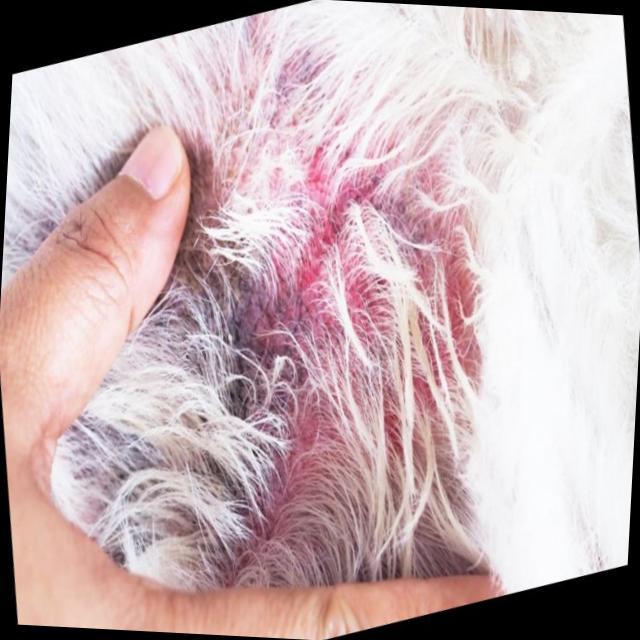
Canine ringworm (Dermatophytosis) — fungal infection caused by Microsporum or Trichophyton. Presents with circular alopecia, scaling, crusting, and broken hairs.